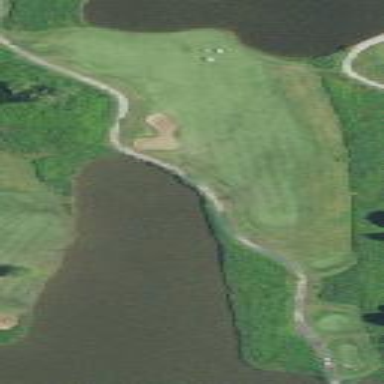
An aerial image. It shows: Area of rough grass used for golf.